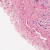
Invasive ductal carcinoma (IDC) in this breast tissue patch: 0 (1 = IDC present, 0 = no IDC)